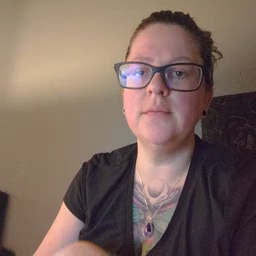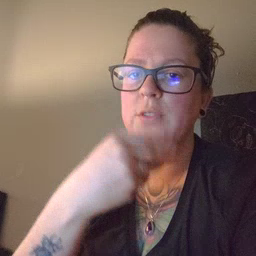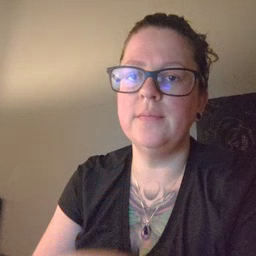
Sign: pretty